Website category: auto
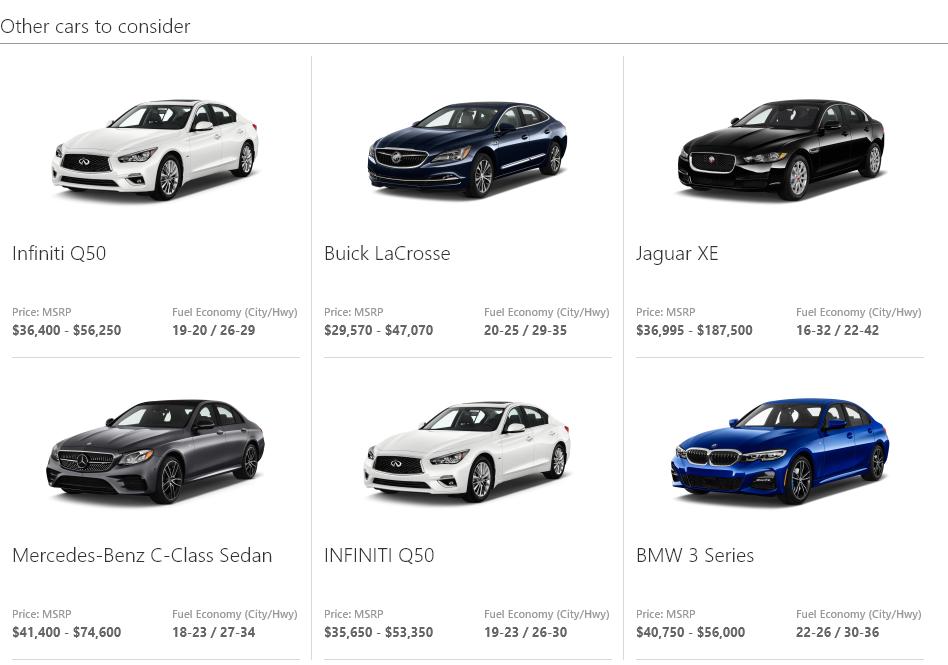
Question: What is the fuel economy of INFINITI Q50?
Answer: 19-23 / 26-30

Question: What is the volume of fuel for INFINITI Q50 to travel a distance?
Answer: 19-23 / 26-30

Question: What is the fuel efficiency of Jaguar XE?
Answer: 16-32 / 22-42

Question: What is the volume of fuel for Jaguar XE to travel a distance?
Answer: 16-32 / 22-42

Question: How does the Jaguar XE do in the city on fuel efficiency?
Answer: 16-32

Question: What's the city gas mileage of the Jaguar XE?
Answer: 16-32

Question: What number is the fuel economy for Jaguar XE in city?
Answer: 16-32

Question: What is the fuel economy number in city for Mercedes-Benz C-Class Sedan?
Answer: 18-23

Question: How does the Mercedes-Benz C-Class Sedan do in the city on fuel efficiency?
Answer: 18-23

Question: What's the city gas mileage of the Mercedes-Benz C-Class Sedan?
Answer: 18-23

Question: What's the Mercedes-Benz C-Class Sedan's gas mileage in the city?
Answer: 18-23

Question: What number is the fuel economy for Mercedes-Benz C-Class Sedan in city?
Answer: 18-23

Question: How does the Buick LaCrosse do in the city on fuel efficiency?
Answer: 20-25

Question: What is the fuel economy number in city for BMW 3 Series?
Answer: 22-26

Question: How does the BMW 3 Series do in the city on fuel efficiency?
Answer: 22-26

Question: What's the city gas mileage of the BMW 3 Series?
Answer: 22-26

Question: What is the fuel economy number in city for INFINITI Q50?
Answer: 19-23

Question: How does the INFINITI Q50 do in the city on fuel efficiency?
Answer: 19-23

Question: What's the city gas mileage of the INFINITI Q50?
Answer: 19-23

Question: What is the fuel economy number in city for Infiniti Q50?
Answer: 19-20

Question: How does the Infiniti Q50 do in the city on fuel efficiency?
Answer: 19-20

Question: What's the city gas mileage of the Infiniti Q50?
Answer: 19-20

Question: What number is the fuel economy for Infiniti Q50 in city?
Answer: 19-20

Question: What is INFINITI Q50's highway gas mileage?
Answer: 26-30

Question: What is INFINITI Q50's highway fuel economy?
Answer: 26-30

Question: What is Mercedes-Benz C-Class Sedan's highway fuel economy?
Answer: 27-34

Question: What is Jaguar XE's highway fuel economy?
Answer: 22-42

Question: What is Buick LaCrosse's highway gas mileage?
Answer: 29-35

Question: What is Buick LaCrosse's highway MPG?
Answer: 29-35

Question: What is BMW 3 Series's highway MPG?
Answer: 30-36

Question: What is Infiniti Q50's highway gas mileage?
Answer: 26-29

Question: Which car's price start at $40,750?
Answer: BMW 3 Series

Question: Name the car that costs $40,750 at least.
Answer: BMW 3 Series

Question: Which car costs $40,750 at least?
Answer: BMW 3 Series

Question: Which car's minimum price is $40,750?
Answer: BMW 3 Series

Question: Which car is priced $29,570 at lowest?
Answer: Buick LaCrosse

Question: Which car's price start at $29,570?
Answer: Buick LaCrosse

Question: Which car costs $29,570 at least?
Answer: Buick LaCrosse

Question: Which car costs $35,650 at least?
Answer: INFINITI Q50

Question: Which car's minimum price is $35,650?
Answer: INFINITI Q50

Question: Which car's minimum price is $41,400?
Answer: Mercedes-Benz C-Class Sedan

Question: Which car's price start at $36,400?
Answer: Infiniti Q50

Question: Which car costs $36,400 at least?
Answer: Infiniti Q50

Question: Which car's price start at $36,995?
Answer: Jaguar XE

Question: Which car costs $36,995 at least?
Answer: Jaguar XE

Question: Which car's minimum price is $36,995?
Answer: Jaguar XE

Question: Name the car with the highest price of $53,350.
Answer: INFINITI Q50

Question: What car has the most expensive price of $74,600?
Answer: Mercedes-Benz C-Class Sedan

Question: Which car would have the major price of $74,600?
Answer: Mercedes-Benz C-Class Sedan

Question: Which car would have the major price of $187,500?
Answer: Jaguar XE

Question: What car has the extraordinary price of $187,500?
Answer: Jaguar XE

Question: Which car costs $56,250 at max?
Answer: Infiniti Q50

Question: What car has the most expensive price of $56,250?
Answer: Infiniti Q50

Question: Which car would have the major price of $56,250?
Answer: Infiniti Q50

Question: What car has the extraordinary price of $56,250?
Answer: Infiniti Q50

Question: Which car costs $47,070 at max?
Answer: Buick LaCrosse

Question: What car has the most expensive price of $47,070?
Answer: Buick LaCrosse

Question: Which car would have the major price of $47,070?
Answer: Buick LaCrosse

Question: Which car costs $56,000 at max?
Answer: BMW 3 Series

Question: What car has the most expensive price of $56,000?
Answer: BMW 3 Series

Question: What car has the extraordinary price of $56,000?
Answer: BMW 3 Series

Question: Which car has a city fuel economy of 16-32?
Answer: Jaguar XE

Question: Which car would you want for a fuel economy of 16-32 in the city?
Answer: Jaguar XE

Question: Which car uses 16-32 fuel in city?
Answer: Jaguar XE